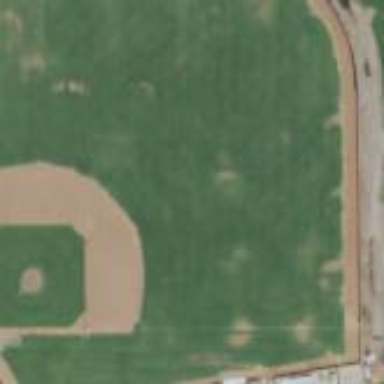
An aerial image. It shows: Baseball pitch for leisure and sports activities.